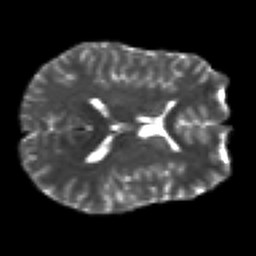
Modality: T2w
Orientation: axial
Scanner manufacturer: siemens
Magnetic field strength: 3 T
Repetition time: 7.8 s
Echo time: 0.09 s